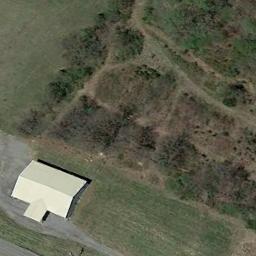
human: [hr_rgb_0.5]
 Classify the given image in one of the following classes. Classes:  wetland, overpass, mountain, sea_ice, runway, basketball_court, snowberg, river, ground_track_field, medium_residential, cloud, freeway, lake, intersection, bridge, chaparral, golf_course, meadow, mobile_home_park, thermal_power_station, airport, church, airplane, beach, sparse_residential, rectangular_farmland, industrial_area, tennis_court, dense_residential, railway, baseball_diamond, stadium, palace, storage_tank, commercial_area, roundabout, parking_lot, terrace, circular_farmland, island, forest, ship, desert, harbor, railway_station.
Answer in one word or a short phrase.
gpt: sparse_residential